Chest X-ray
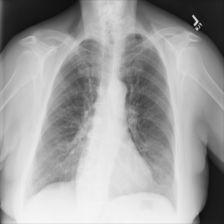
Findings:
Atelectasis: negative
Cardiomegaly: negative
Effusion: negative
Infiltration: negative
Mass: negative
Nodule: negative
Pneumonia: negative
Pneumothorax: negative
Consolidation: negative
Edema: negative
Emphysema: negative
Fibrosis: negative
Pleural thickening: negative
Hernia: negative